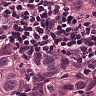
Metastatic tissue present: yes